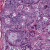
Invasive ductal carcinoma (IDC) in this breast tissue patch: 1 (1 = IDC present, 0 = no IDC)